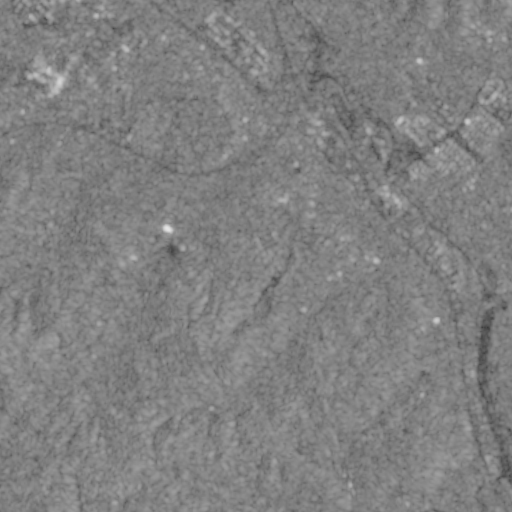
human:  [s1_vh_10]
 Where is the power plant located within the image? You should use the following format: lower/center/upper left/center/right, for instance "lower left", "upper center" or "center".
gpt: The power plant is located in the upper left of the image.
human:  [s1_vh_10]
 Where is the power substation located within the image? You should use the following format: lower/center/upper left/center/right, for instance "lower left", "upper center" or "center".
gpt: The power substation is located in the upper left of the image.
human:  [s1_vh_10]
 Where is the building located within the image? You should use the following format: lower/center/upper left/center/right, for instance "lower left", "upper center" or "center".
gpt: There is no building in the image.

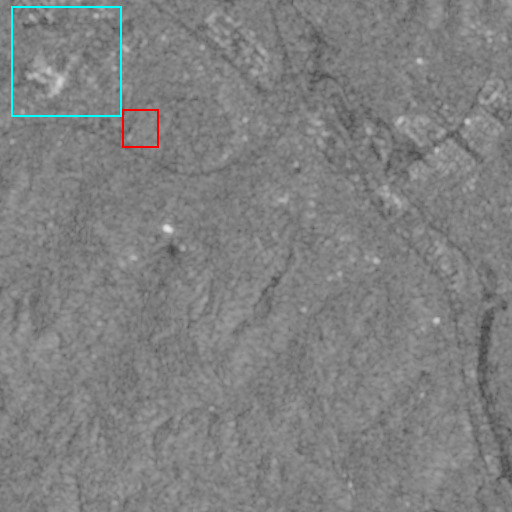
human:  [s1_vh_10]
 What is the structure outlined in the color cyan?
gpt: The structure outlined in cyan is a power plant.
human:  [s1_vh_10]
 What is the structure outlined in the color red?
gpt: The structure outlined in red is a power substation.
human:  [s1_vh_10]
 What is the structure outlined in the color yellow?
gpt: There is no yellow outline.